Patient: sex F, age 65
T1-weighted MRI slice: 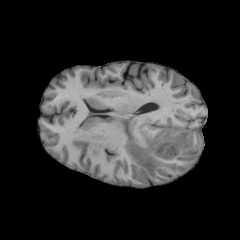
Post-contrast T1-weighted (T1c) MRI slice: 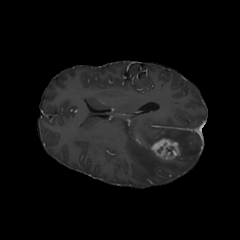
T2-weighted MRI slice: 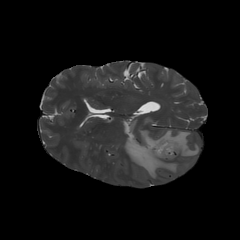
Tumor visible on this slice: yes
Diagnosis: Glioblastoma, IDH-wildtype
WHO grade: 4